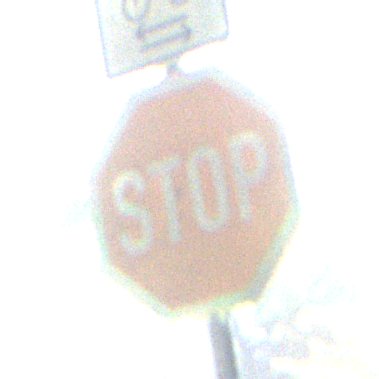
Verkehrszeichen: Stop
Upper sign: RichtungsangabeDurchPfeile9
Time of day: MorningAfternoon
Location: Outdoor (Nature)
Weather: Clear
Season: NotSpecified
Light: Natural